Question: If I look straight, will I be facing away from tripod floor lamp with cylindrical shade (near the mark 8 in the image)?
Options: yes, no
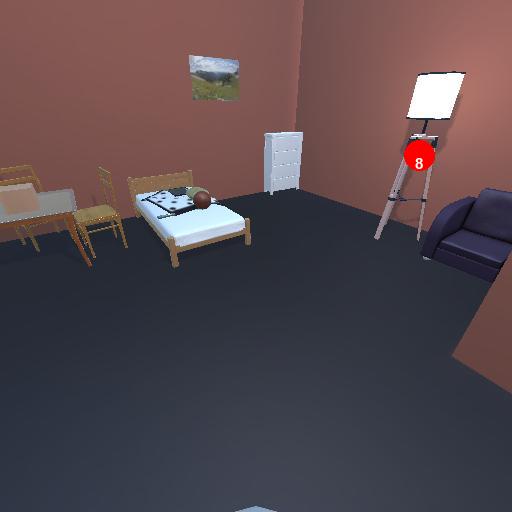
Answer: yes